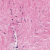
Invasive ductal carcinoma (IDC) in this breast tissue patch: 0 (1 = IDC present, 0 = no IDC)